Question: My aim is to take a vector v in 3D space, project it onto a provided plane P with normal N, but do so along a direction vector D.
That is, I would like to obtain an oblique (non-orthogonal) projection of of a point onto a plane.
I've reviewed <URL> but using the formula with some simple example values results in a poor output with denominator of 0, I feel as I'm having a conceptual mishap.
The image below describes the problem.

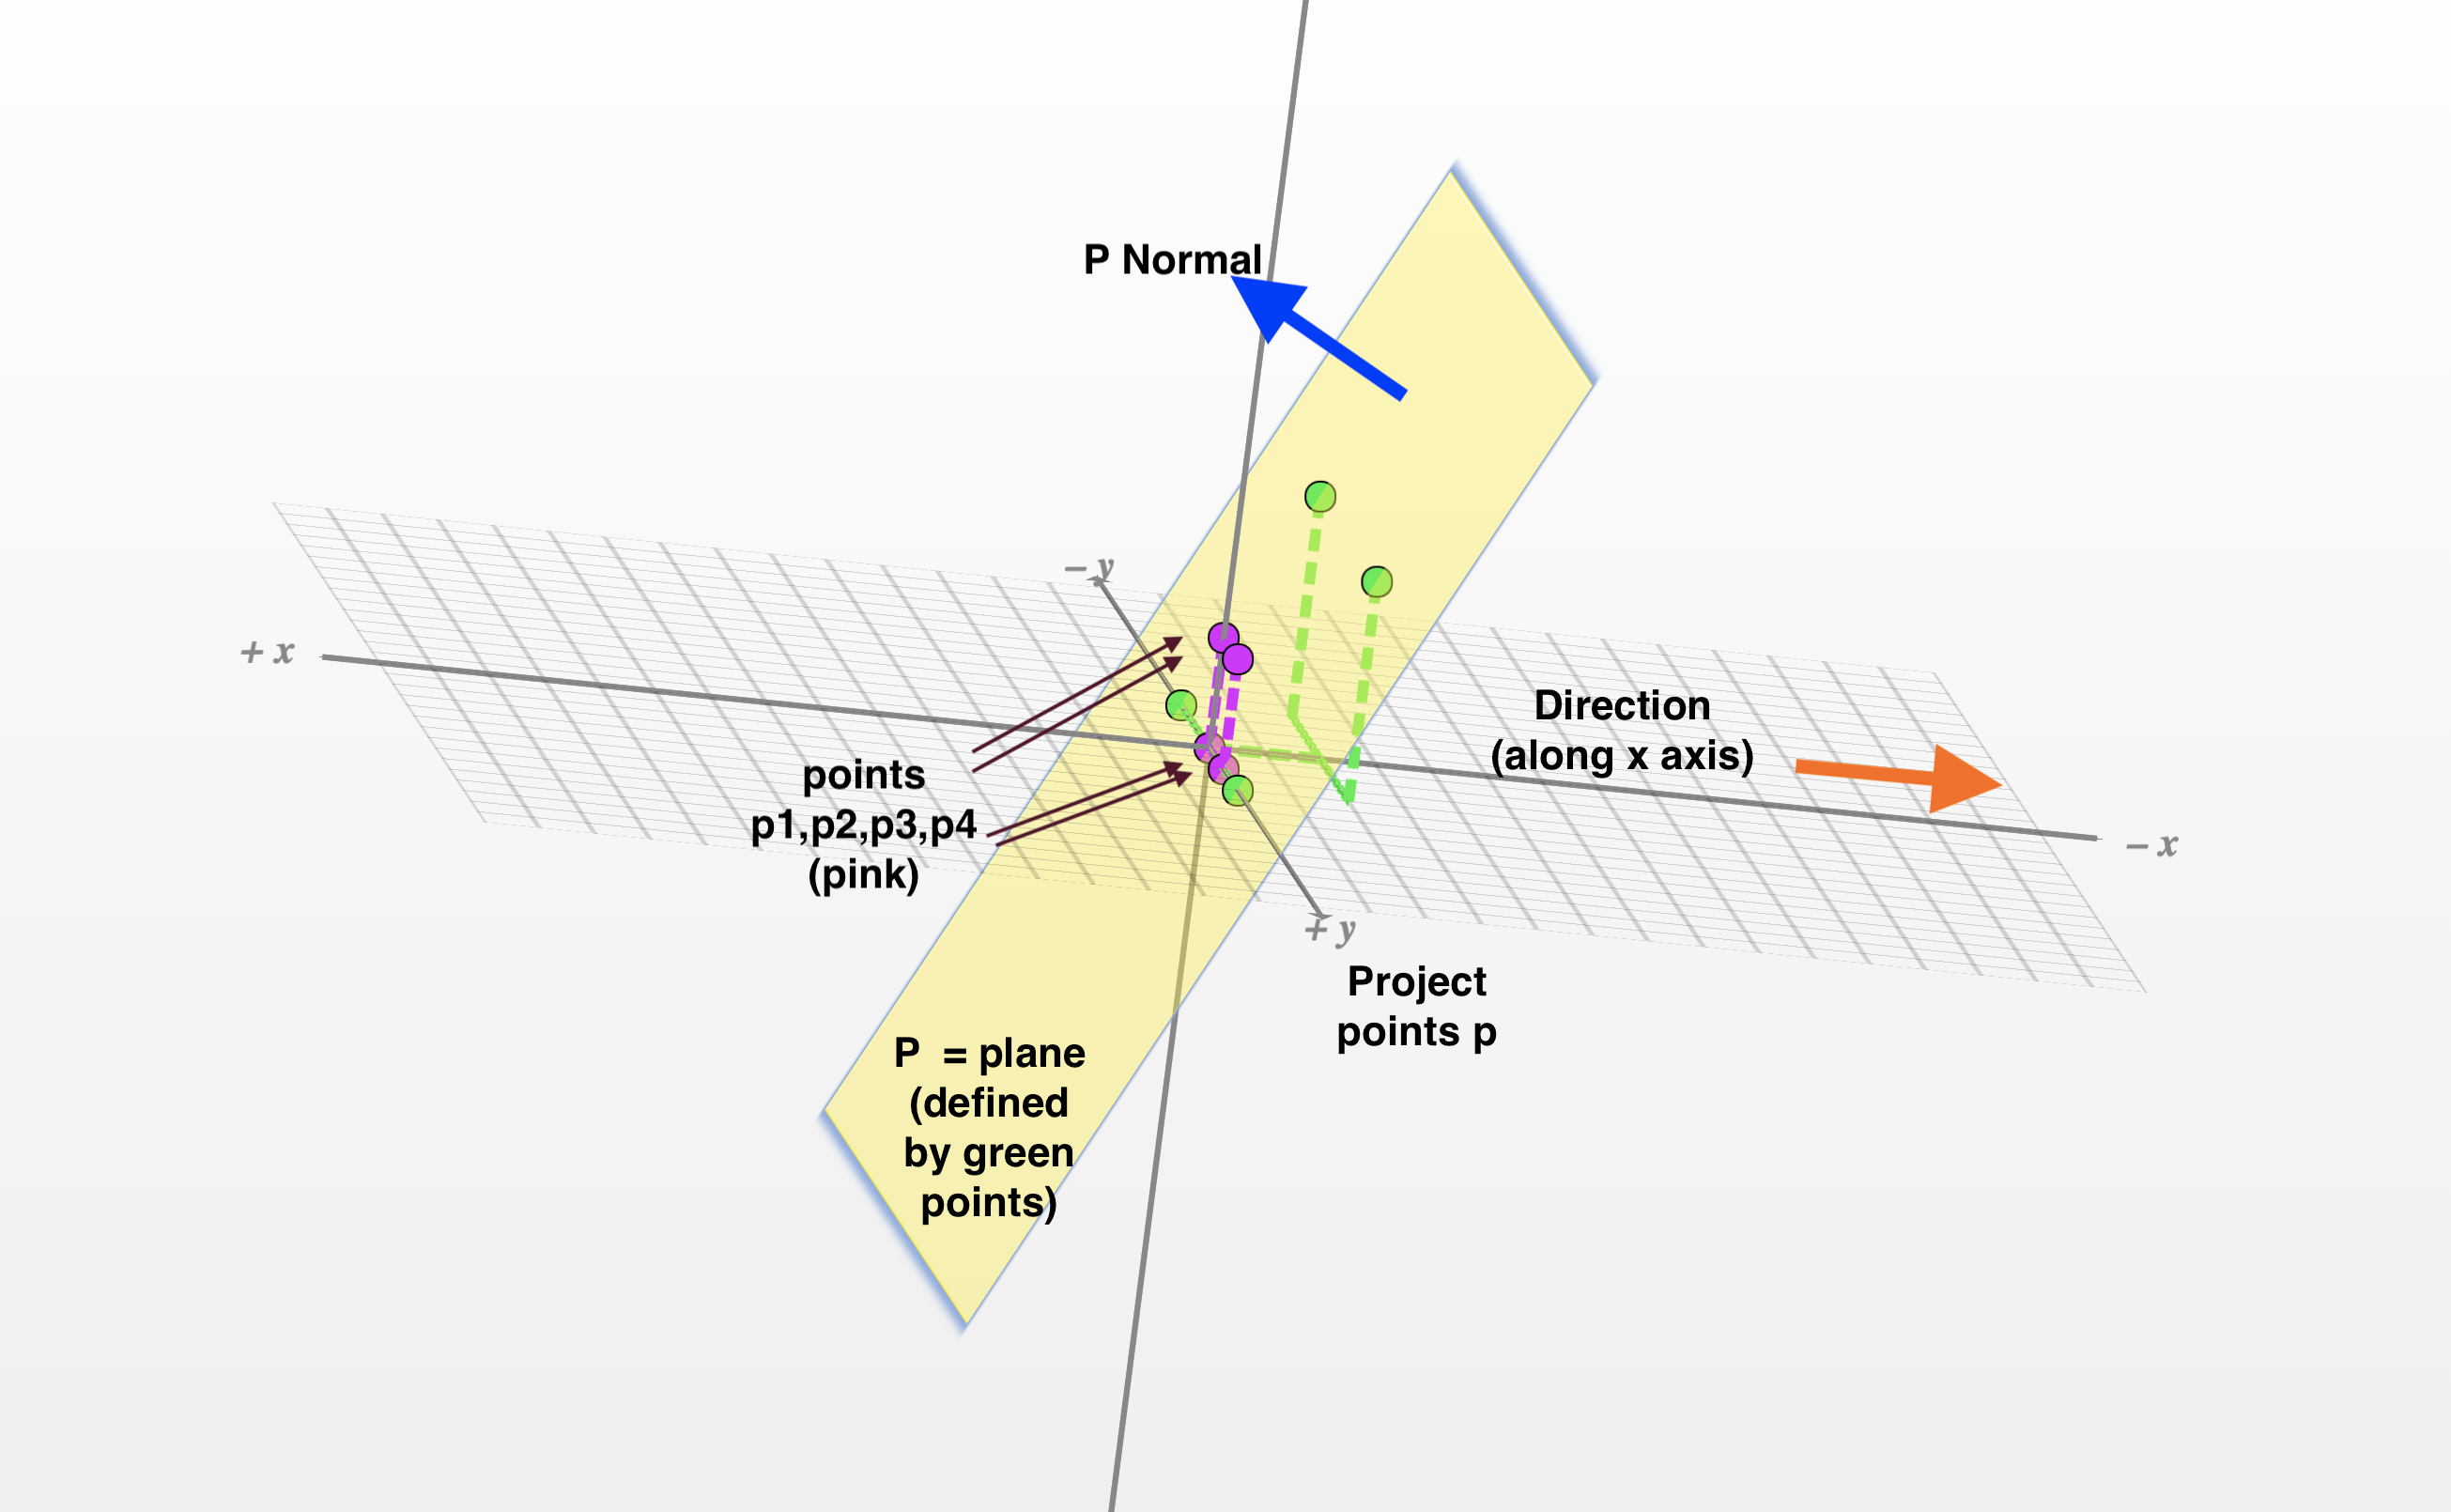
Answer: = (siince and are both in the plane)
= ( + k)
= + k
k = ( - )
k = ( - ) / ()
= + (( - ) / ())